Question: I am trying to replicate this chart below using HighCharts. Link to the image - <URL>
May be I should explain the chart below. This chart below shows all the events that happened on a 24-hour time window and divided into 7 days. Each concentric circle inside the chart corresponds to a day of the week and each sector corresponds to a hour of that day of the week. So for example, from the chart below you can say that only 2 events happened between 3 AM and 4 AM, with one event occurring on Friday, and the second event occurring on Sunday.

The closest I have created is this - <URL>
The highchart settings from the jsfiddle link is as follows:
'''
$(function () {
var daysOfWeek = ["M","T","W","TH","F","S","SU"];
$('#container').highcharts({
chart: {
polar: true
},
title: {
text: 'Highcharts Polar Chart'
},
pane: {
startAngle: -10,
endAngle: 350
},
xAxis: {
tickInterval: 15,
min: 0,
max: 360,
labels: {
formatter: function () {
if(this.value == 0) {
return 24;
} else {
return this.value*24/360;
}
}
}
},
yAxis: {
min: -10,
tickInterval: 20,
labels: {
y:-10,
x:5,
formatter: function() {
return daysOfWeek[this.value/20];
}
}
},
plotOptions: {
series: {
pointStart: 0,
pointInterval: 30
},
bubble: {
minSize: 5,
maxSize: 10
}
},
series: [{
type: 'bubble',
name: 'Monday',
data: [[25,20,5],[55,20,10],[95,20,5],[125,20,7],[160,20,9],
[190,20,5],[220,20,8]],
pointPlacement: 'between'
},
{
type: 'bubble',
name: 'Tuesday',
data: [[35,40,5],[65,40,10], [95,40,9],[125,40,8],[155,40,5],
[190,40,7]],
pointPlacement: 'between'
},
{
type: 'bubble',
name: 'Wednesday',
data: [[82,60,10], [188,60,8],[217,60,6]],
pointPlacement: 'between'
},
{
type: 'bubble',
name: 'Thursday',
data: [[38,80,10],[68,80,8], [200,80,5]],
pointPlacement: 'between'
},
{
type: 'bubble',
name: 'Friday',
data: [[23,100,10], [95,100,7],
[172,100,10],[235,100,10]],
pointPlacement: 'between'
},
{
type: 'bubble',
name: 'Saturday',
data: [[172,120,10],[218,120,10], [260,120,10]],
pointPlacement: 'between'
},
{
type: 'bubble',
name: 'Sunday',
data: [[232,140,10],[247,140,10], [280,140,5],[67,140,8],[325,140,7]],
pointPlacement: 'between'
}]
});});
'''
I don't need to display different types of events - just one type of event as shown in the jsfiddle link above works for me.
However, I am not sure how to implement the following things:
1. How do I start my 'M' (y-axis) with a bit of gap from the center, so it is bit more legible - similar to what the chart above shows where there is a mini circle at the center.
2. How do I 'move' the hours to the middle of the ticks? Right now, the '24', '1', etc appear right on top of the ticks - how do I center them between the ticks?
3. How do I display the days of the week ('M', 'T', 'W', etc) in between '24' and '1'? Right now they are between '23' and '24'. I tried to set the 'x' value to '5' in yAxis.labels but if you notice, only 'M' and may be 'T' is centered and the rest is all skewed.
: Updated the chart to represent the 24-hour time event chart as closely as possible. I realize that the rotation of the hours is not necessary as long as it is clear that the events happen between the hours. Similarly, the events for the days can happen right on the Y-Axis, as opposed to between the lines, as in my case, I am only showing the number of events per day between a certain time.
The most important problem (for my project) that I solved was creating a white circle in the middle (thanks to Sebastian's suggestion to use custom Renderer) - the earlier chart (link above) would work but it just looked way too crowded at the origin. Now it looks decent enough.
Here's the JSFiddle link to the updated chart, in case someone has a similar question in the future.
<URL>.
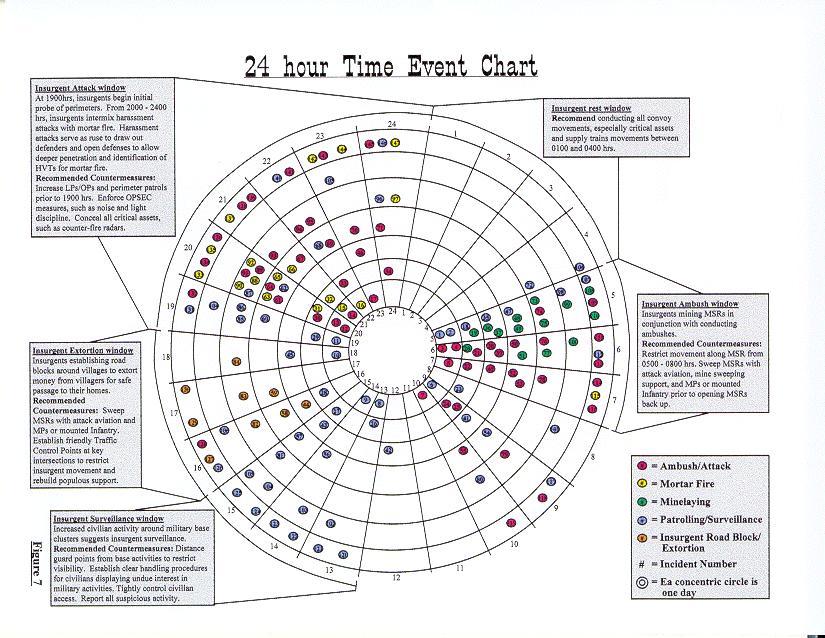
Answer: You chart is not default, so you need to customise it by using <URL>.